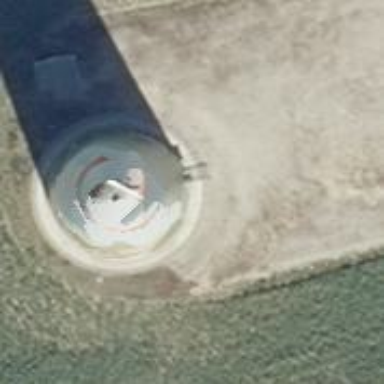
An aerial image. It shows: Wind generator with horizontal axis. The generator is wind turbine.